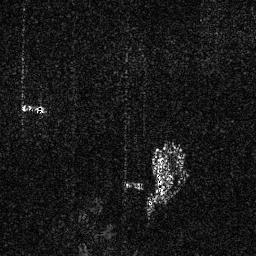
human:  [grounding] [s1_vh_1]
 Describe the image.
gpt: In the satellite image, there is  <ref>1 small ship </ref> <box>[[7, 39, 17, 44, 0]]</box> located at left.